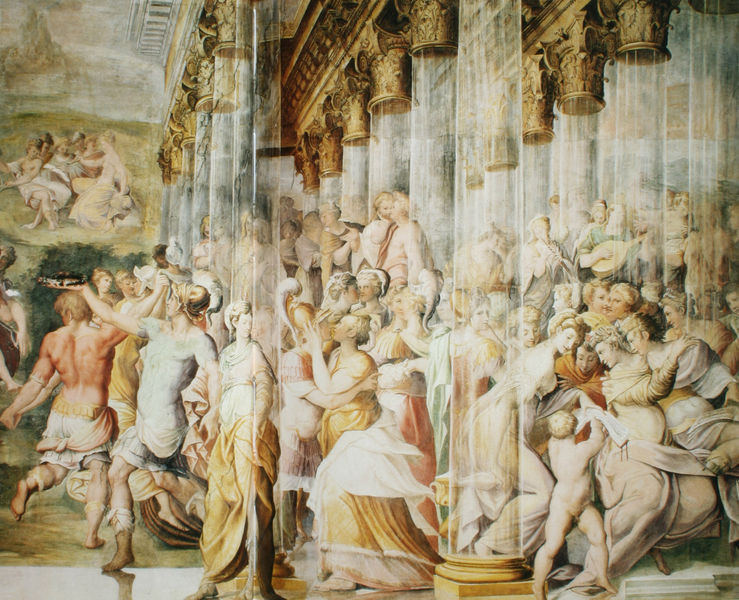
Titel: Fresko in der Sala dell'Aetas Felicior
Künstler: Jacopo (gen. il Bertoja) Zanguidi
Standort: Parma
Institution: Palazzo del Giardino
Schlagwörter: akt, berg, blau, felsen, gemälde, haut, körper, mann, nackt, weiß, frauen, gelb, grün, landschaft, menschen, bewegung, blumen, frau, glas, grau, hell, hintergrund, kleid, kleider, licht, männer, orange, raum, reden, säule, säulen, dach, gebäude, gras, rot, schleier, ball, fest, menge, tanz, feier, architektur, falten, inkarnat, mensch, blicken, öl, hügel, gold, stoff, decke, gewänder, personen, pflanzen, tanzen, kinder, engel, garten, putto, farbig, kuss, küssen, umarmung, genrebild, laufen, soldaten, essen, musizieren, wandmalerei, draperie, stuck, nackte, junge, transparent, transparenz, halle, lachen, paradies, komposit, antike, soldat, lauf, helm, speisen, menschenmenge, orgie, kapitelle, gestalten, kapitell, fries, römer, helme, singen, antik, lieben, durchsichtig, hain, eden, tempel, kränze, fresko, laute, basis, golden, reigen, amor, putten, korinthisch, jerusalem, illusion, schaft, fresco, gläsern, muskulatur, kapitel, gebälk, säulenhalle, rückkehr, lasierend, gesimse, walhalla, gewimmel, ausgelassen, fete, himmlisch, andeutung, geälde, küsse, wallhalla, verklärt, rausch, mesnchen, verschränkung, fetes galante, galantes, orgiastisch, rauschhaft, säulrn, transparen, goldbasis, glassäulen, durchsichtige säulen, goldenes dach